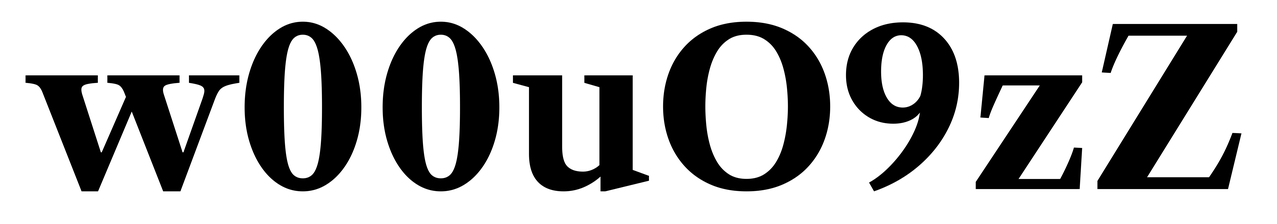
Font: LibreCaslonText_Bold